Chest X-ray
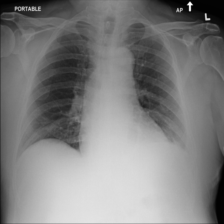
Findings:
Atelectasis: positive
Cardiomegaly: negative
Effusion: positive
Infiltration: negative
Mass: negative
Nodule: negative
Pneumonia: negative
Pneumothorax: negative
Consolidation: negative
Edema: negative
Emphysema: negative
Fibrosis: negative
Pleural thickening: negative
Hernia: negative